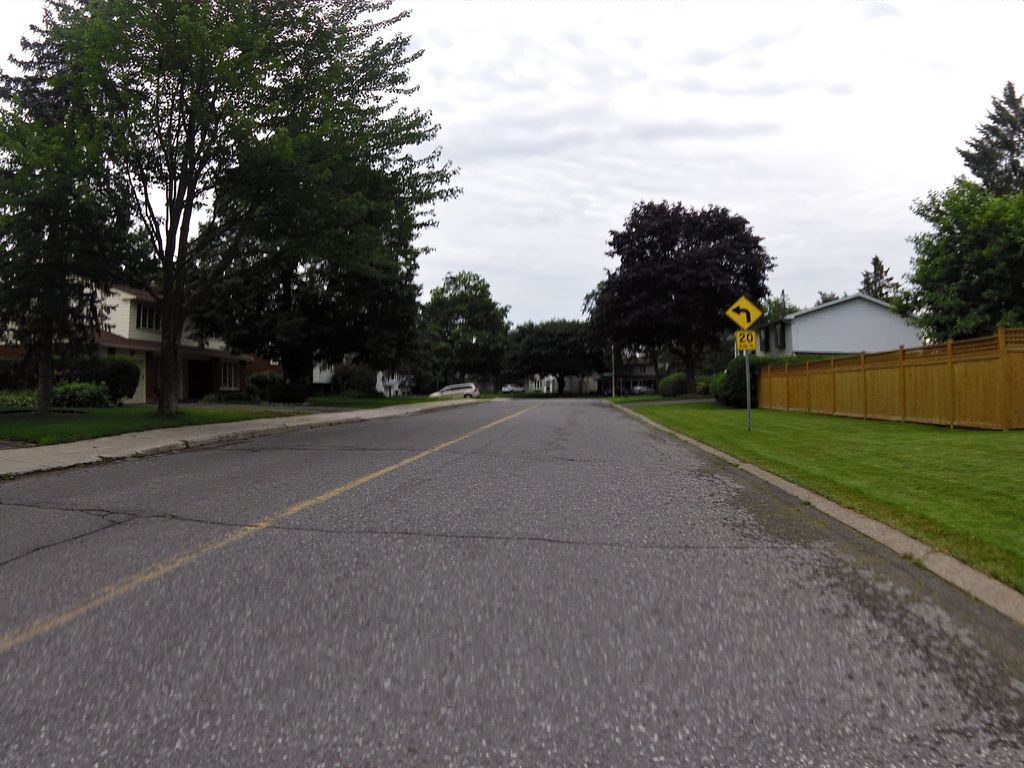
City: ottawa-gatineau